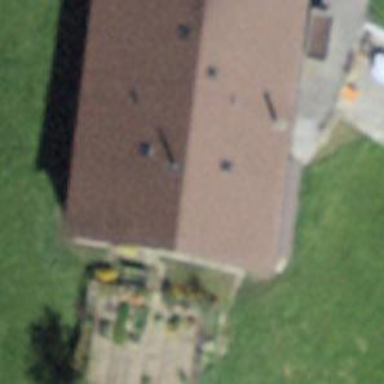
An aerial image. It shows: Farm building.